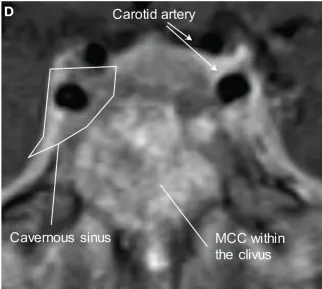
MRI brain with contrast showing Merkel cell carcinoma (MCC) metastasis to the clivus and invasion into the cavernous sinus.
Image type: radiology (mri)